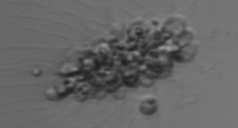
Label: Leptocylindrus_mediterraneus